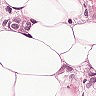
Metastatic tissue present: yes